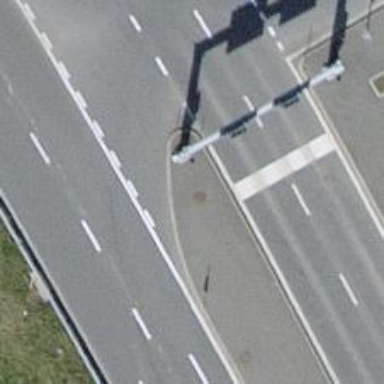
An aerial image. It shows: Road with traffic signals controlling the flow of traffic.